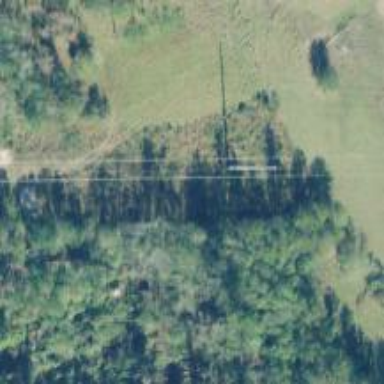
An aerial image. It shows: Power pole.